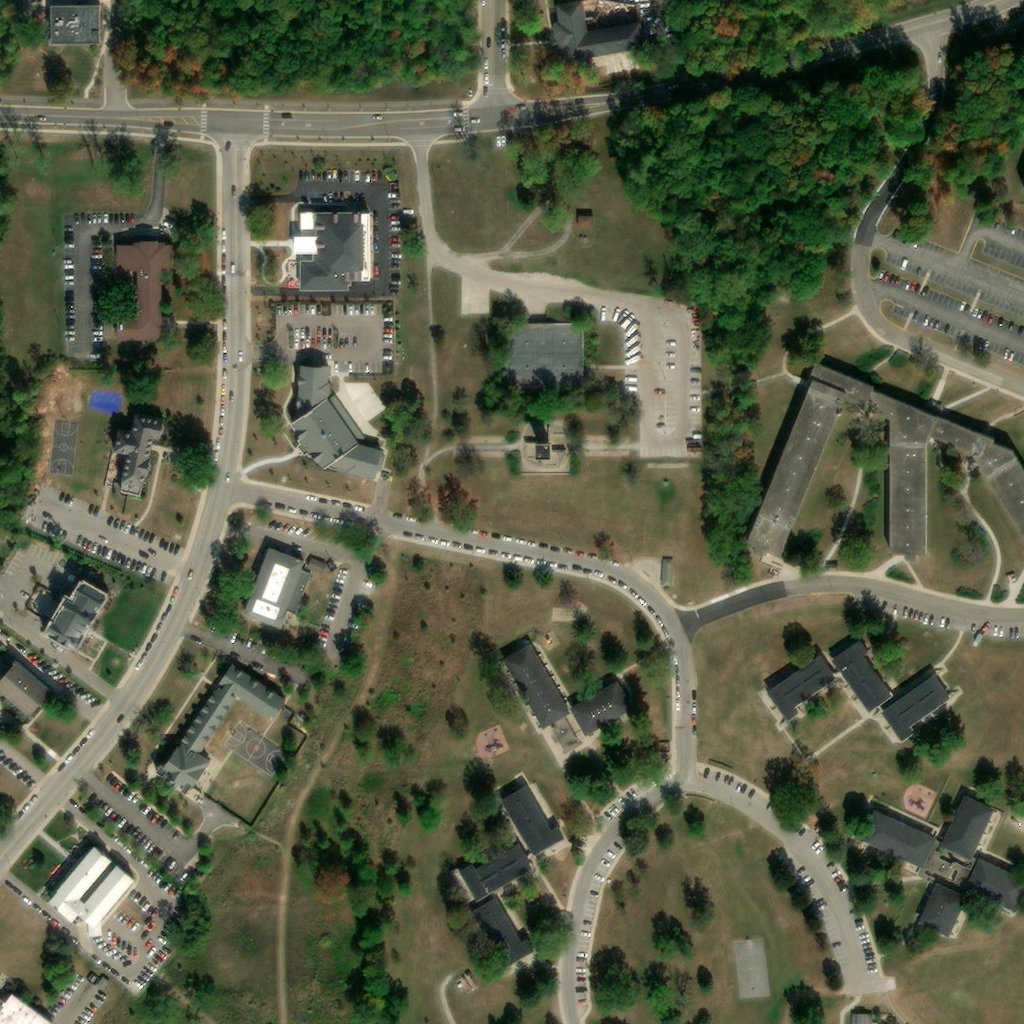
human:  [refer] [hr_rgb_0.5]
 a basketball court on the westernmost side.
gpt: <box>[[4, 40, 8, 46, 0]]</box>

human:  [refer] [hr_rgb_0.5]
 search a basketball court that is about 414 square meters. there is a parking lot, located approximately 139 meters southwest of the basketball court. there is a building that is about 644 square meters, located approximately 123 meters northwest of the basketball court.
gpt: <box>[[21, 70, 27, 76, 0]]</box>

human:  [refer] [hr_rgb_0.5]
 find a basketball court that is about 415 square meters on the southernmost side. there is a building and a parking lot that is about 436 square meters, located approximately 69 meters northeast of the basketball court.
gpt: <box>[[71, 91, 75, 97, 0]]</box>